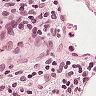
Metastatic tissue present: no